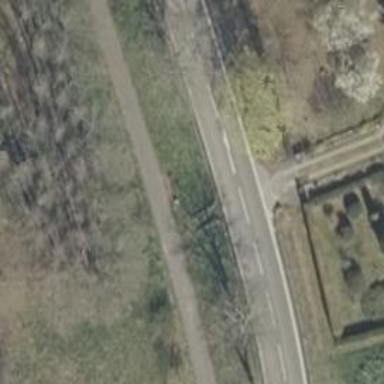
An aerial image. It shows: Asphalt path.